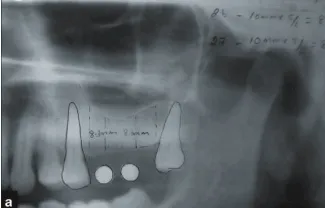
Pre-operative radiograph.
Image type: radiology (x_ray)